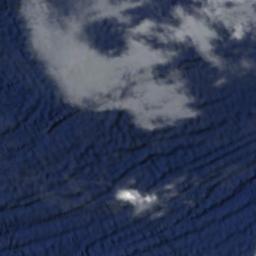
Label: cloud